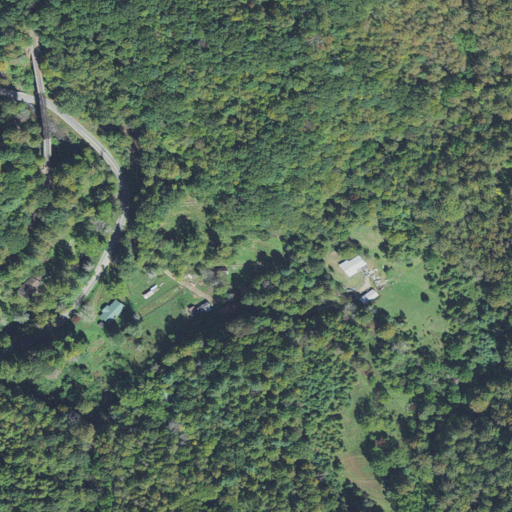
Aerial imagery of valley in North Carolina named Fisher Cove containing deciduous forest, open development, mixed forest, shrub, and grassland